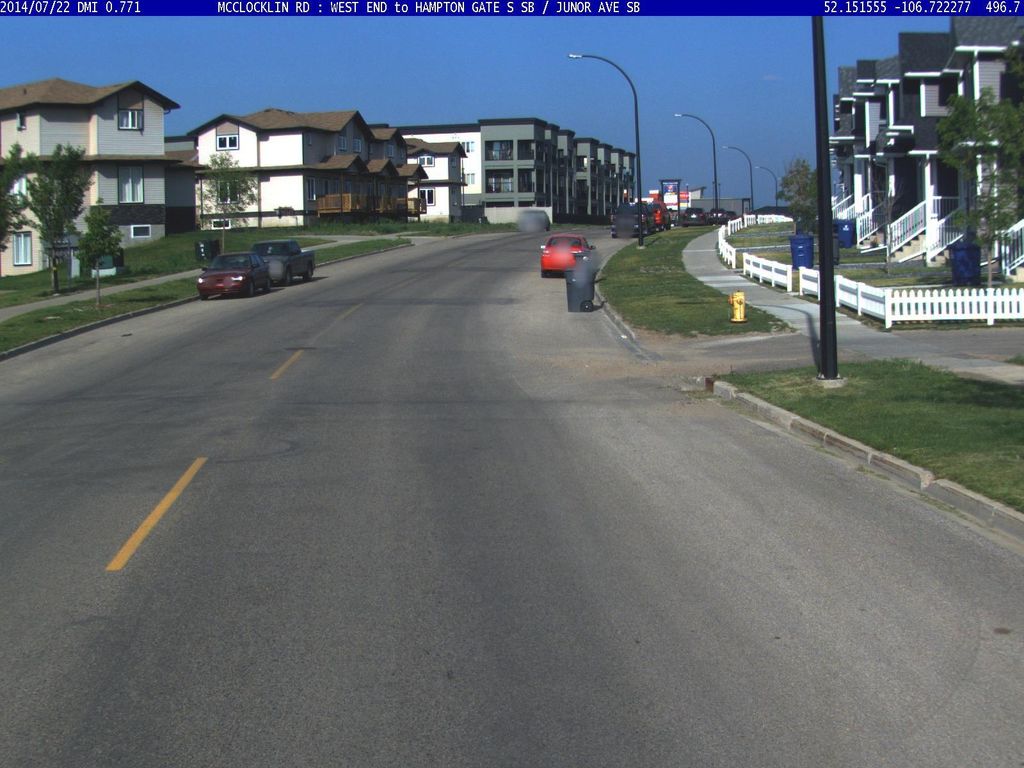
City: saskatoon